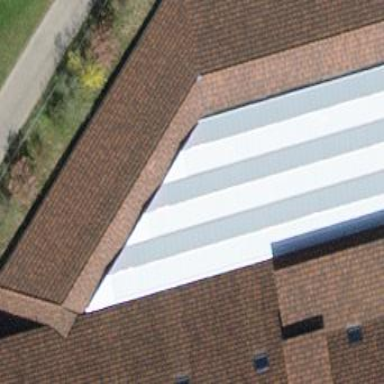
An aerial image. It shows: View of roof of building.